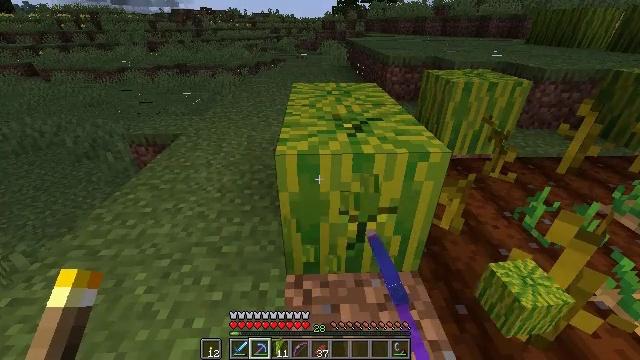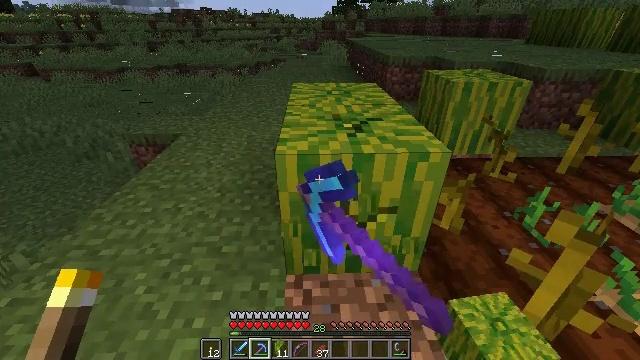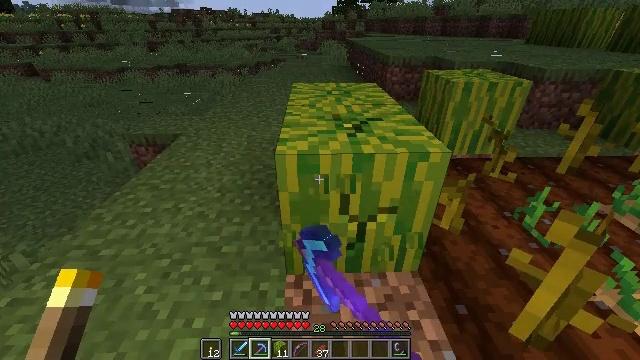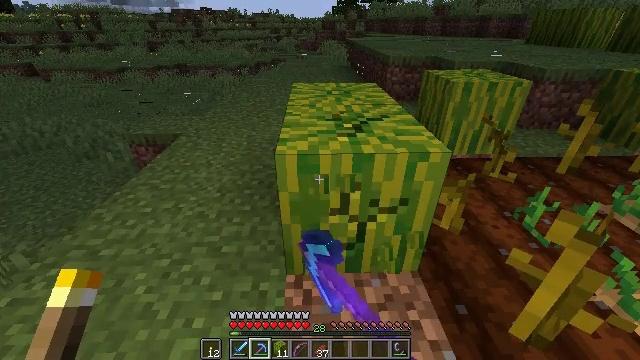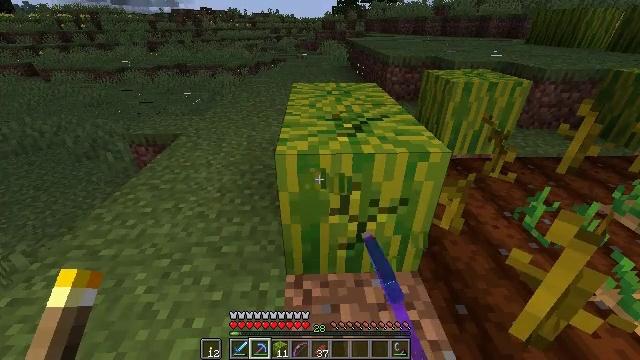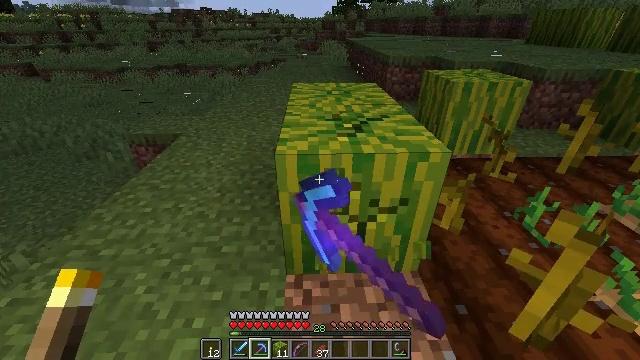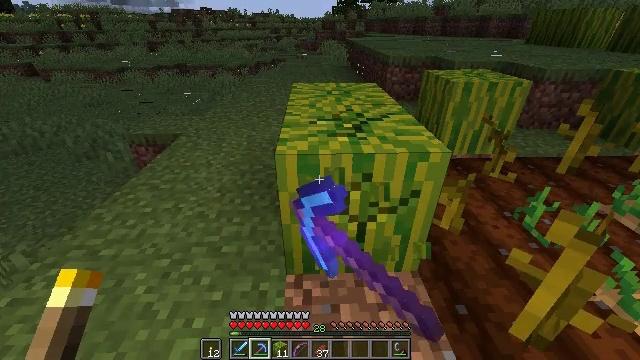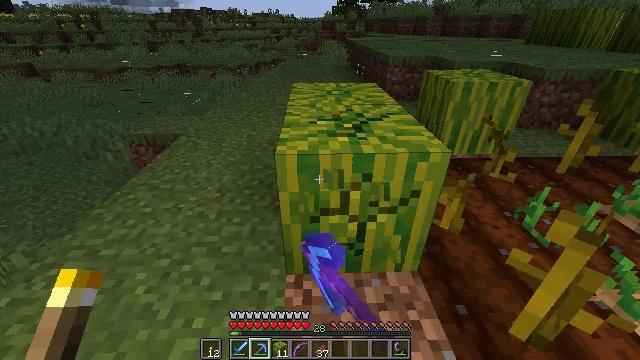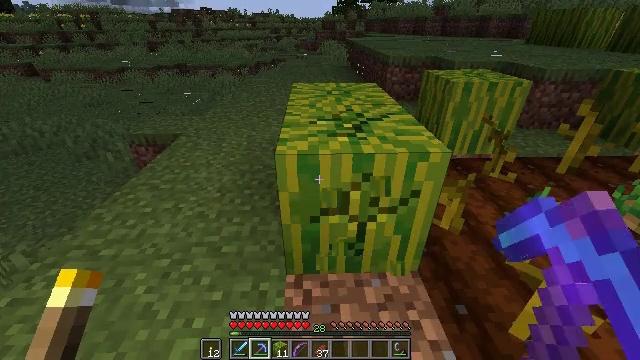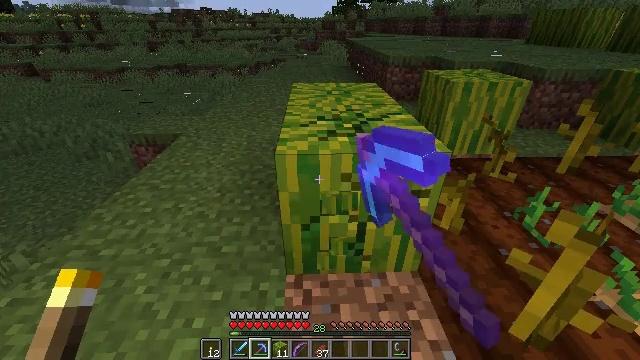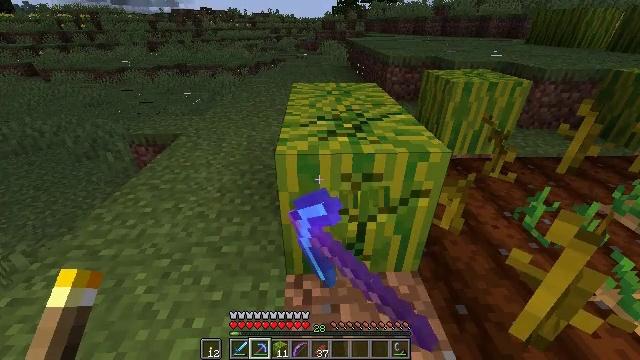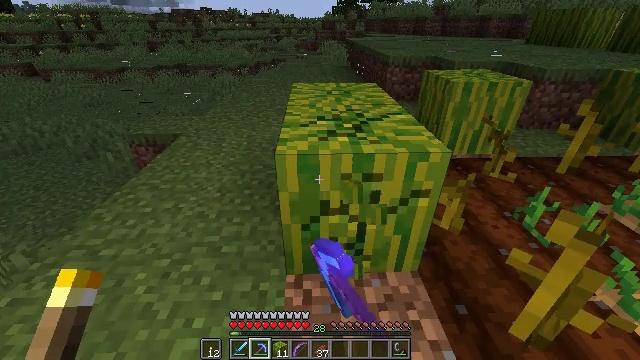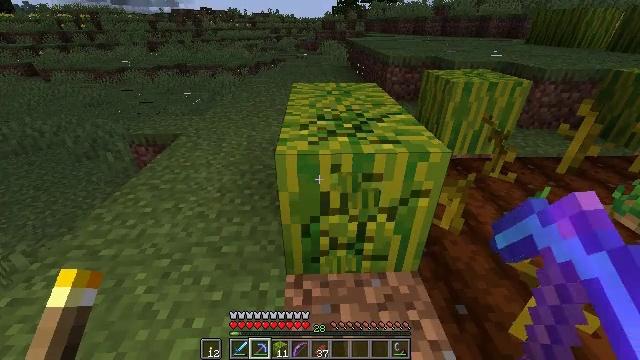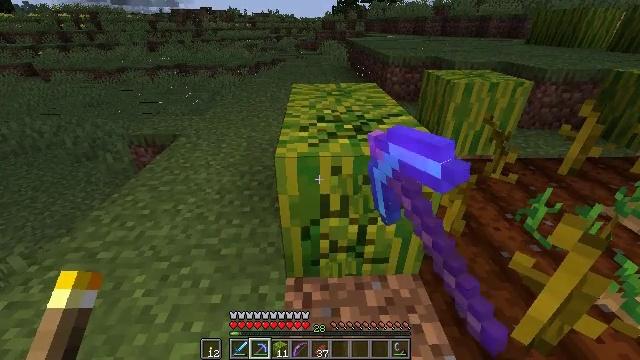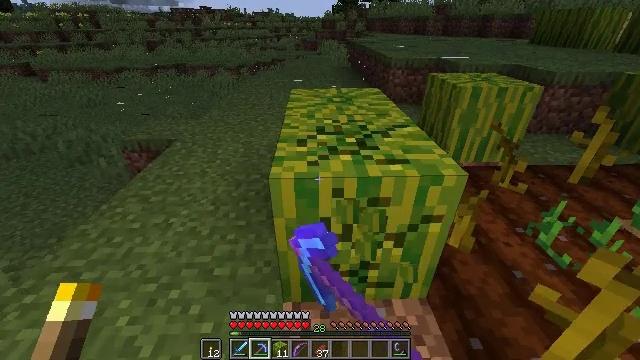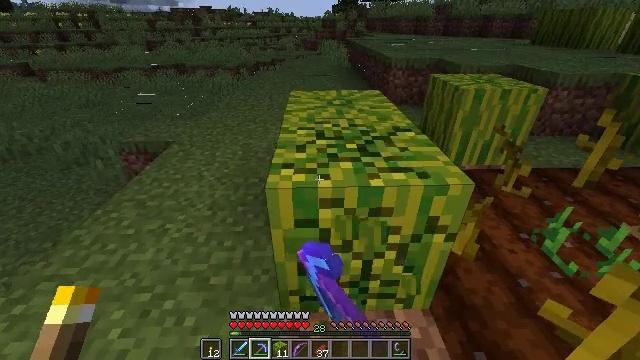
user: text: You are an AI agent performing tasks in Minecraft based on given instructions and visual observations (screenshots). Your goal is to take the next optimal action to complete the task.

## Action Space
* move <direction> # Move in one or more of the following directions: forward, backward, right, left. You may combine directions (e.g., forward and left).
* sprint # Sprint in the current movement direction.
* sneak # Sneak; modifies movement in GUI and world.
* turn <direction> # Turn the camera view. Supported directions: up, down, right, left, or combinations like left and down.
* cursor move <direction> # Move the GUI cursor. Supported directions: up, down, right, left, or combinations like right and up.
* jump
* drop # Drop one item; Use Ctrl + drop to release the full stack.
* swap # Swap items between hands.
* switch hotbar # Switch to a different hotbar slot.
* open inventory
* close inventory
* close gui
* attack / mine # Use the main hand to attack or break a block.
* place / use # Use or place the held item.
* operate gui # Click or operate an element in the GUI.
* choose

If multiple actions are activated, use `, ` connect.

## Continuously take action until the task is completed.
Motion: motion action
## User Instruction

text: Harvest melon from the farm.
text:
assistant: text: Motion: attack / mine
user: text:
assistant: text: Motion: attack / mine
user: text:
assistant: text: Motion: attack / mine
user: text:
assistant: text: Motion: attack / mine
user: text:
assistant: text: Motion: attack / mine
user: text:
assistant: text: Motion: attack / mine
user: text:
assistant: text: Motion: attack / mine
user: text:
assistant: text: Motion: attack / mine
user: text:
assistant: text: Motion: attack / mine
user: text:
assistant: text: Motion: attack / mine
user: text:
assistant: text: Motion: attack / mine
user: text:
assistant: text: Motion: attack / mine
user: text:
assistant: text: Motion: move forward, attack / mine
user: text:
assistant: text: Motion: move forward, attack / mine
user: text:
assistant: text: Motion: move forward, attack / mine
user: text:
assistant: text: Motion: move forward, attack / mine
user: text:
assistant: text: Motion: move forward, turn down, attack / mine
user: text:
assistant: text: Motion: move forward, turn down, attack / mine
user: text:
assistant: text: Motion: turn down, attack / mine
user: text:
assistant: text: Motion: turn down, attack / mine
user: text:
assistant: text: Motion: attack / mine
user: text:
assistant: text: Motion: attack / mine
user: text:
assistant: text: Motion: attack / mine
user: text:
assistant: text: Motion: attack / mine
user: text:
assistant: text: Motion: attack / mine
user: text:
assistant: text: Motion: attack / mine
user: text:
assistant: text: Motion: attack / mine
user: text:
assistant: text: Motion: attack / mine
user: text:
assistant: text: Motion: attack / mine
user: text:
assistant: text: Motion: attack / mine